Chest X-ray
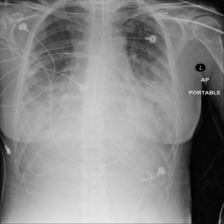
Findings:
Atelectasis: negative
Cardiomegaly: negative
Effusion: negative
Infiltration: negative
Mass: negative
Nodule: negative
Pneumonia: negative
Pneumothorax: negative
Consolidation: negative
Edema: negative
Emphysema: negative
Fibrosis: negative
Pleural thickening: negative
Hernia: negative